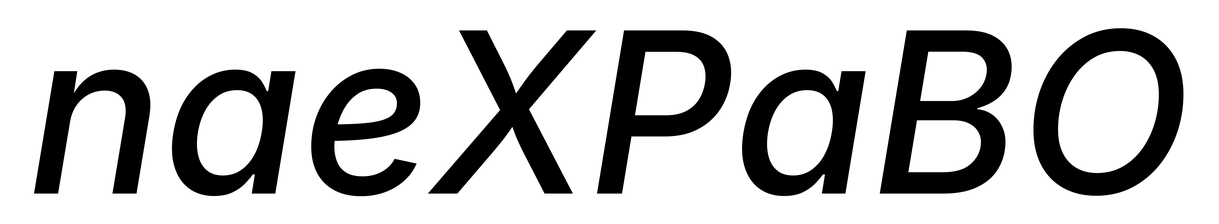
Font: Inter-Italic_Medium_Italic